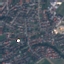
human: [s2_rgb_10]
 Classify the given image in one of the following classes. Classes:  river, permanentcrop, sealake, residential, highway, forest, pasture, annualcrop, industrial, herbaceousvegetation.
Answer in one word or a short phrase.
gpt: Residential